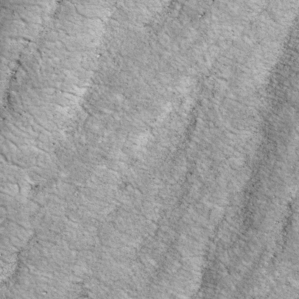
Label: non_frost